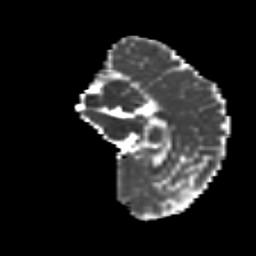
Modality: MD
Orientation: sagittal
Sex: male
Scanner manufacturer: siemens
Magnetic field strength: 3 T
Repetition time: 5 s
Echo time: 0.071 s